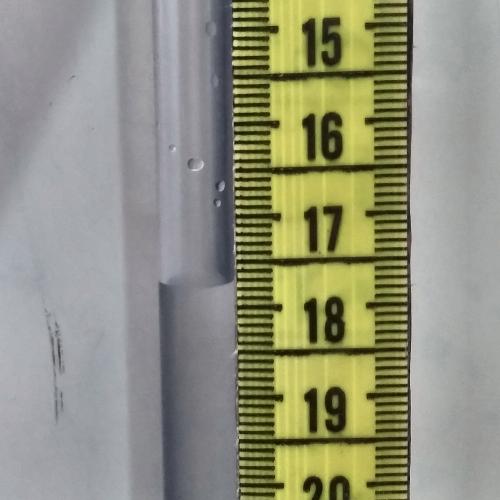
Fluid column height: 17.7 cm